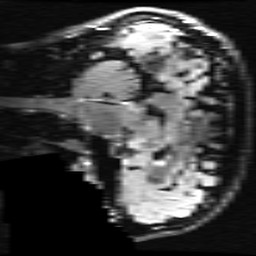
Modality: FLAIR
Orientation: sagittal
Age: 27
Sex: male
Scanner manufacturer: ge
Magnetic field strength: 3 T
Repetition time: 11 s
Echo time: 0.1497 s